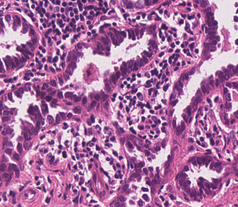
Tumor epithelial tissue: yes
Tumor-associated stroma tissue: yes
Normal tissue: no